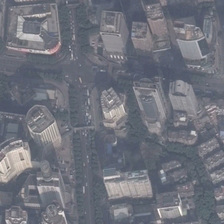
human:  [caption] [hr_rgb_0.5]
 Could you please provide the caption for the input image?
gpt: a commercial distribute in four corners of the crossroad .

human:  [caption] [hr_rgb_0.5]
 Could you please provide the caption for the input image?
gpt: there is a commercial area at the cross with a zone of residential area .

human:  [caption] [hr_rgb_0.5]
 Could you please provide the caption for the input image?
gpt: a commercial distribute in four corners of the crossroad .

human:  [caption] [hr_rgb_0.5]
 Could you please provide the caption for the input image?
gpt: plenty of skyscrapers are sitting in this busy commercial area .

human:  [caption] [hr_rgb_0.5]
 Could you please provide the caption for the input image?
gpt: many commercial buildings and some green trees are around a crossroads .